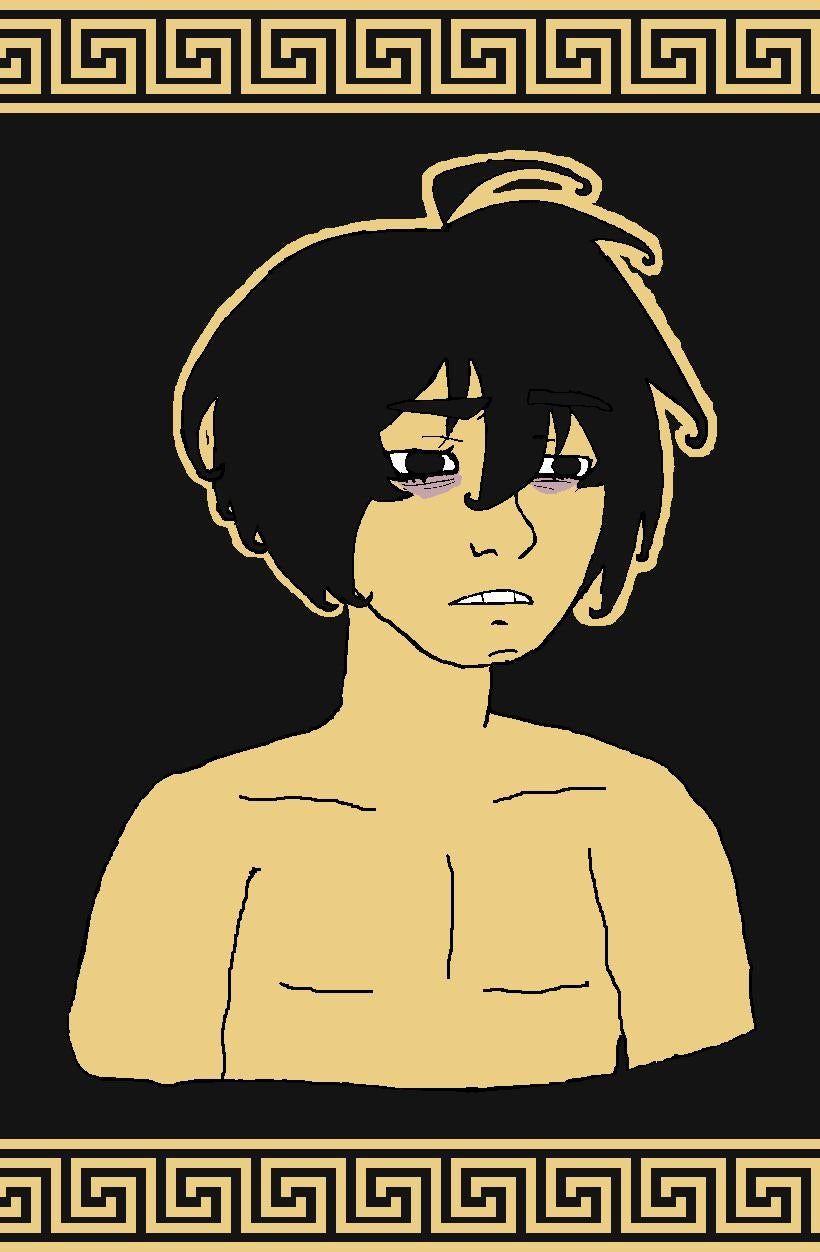
Label: 5_Twinkjak